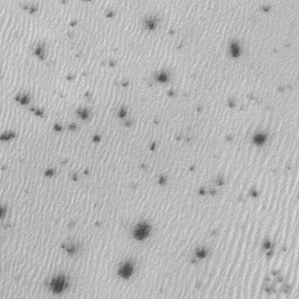
Label: frost